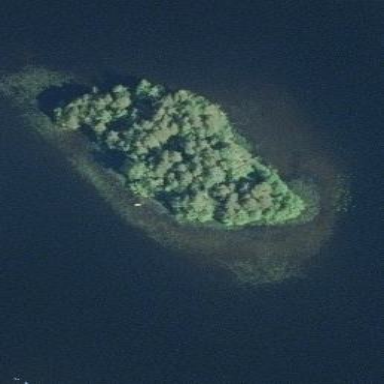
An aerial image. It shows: Islet.